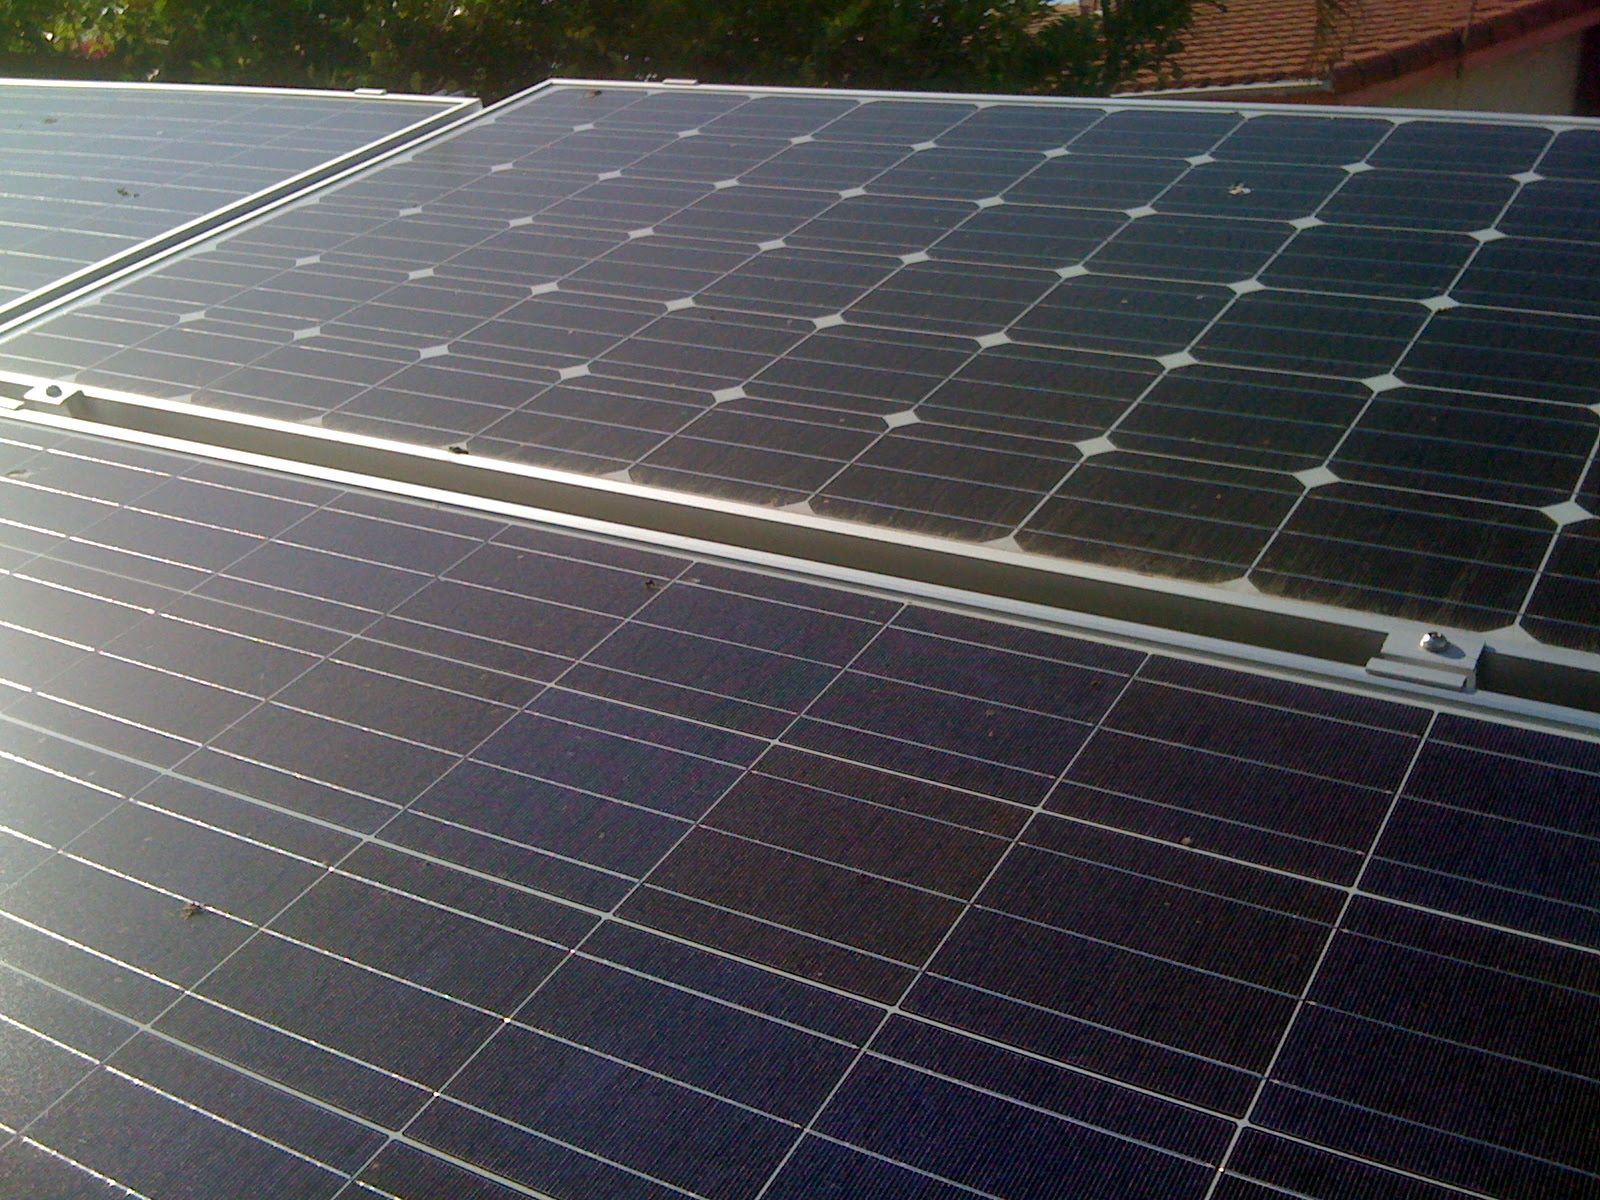
Label: Dusty